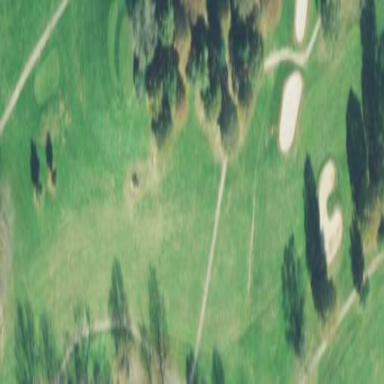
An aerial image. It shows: Scenic golf fairway.